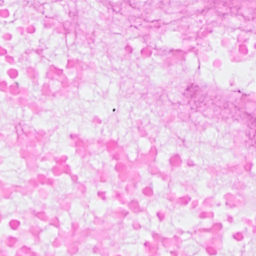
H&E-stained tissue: Breast